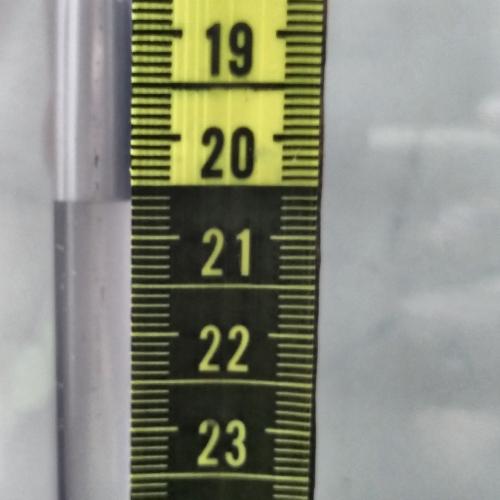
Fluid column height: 20.6 cm